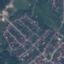
Label: Residential